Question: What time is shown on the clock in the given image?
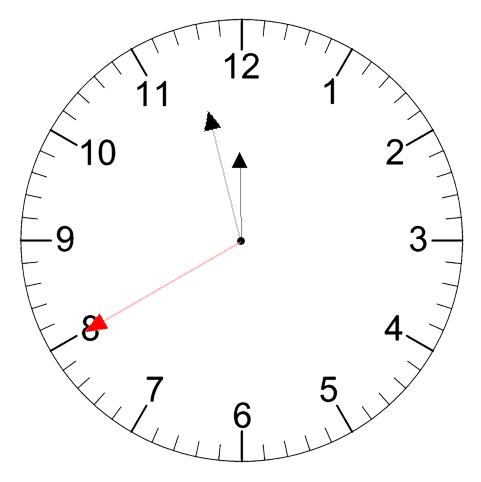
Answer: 11:57:40